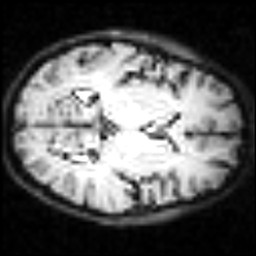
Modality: inplaneT2
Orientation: axial